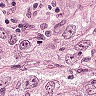
Metastatic tissue present: yes